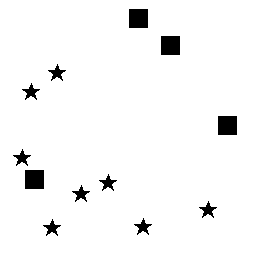
Squares: 4
Triangles: 0
Stars: 8
Total shapes: 12